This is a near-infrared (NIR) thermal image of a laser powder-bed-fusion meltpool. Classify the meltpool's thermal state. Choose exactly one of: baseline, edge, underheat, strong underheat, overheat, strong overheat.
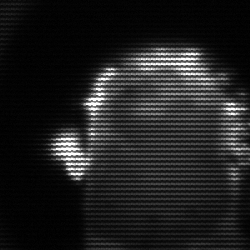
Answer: baseline